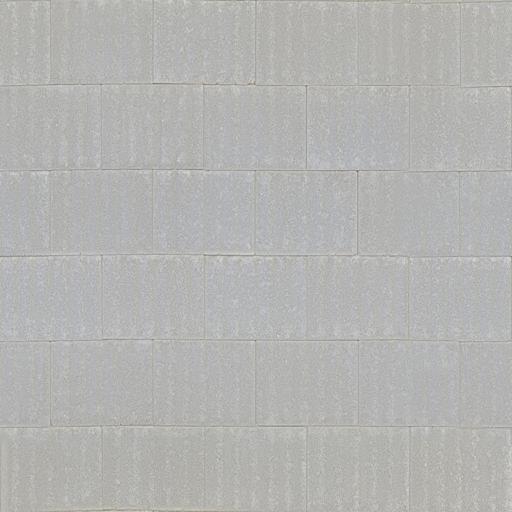
Tags: concrete rough wall waves